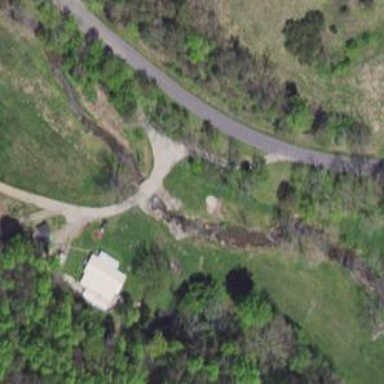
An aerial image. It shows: Culvert tunnel.